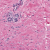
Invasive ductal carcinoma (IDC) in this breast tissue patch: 0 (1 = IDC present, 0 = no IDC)